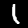
Digit: 1